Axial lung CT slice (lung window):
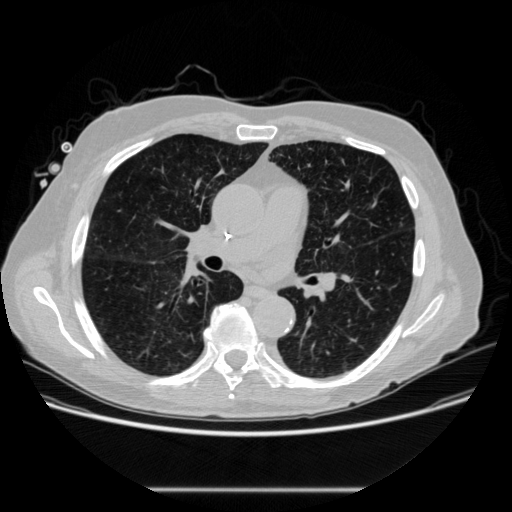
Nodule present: no